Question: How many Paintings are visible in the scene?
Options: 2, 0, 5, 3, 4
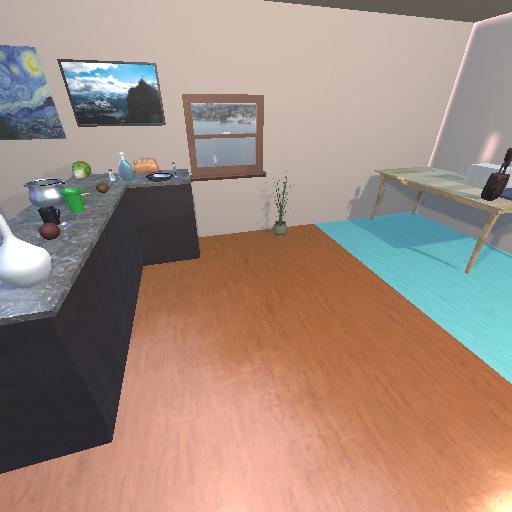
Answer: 2